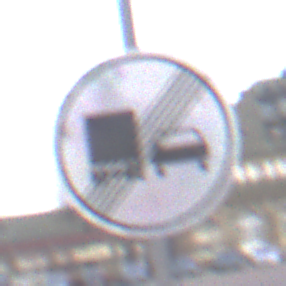
Verkehrszeichen: EndeUeberholverbotKraftfahrzeuge
Umgebung: Outdoor, Urban
Tageszeit: MorningAfternoon
Wetter: PartlyCloudy
Licht: Natural
Jahreszeit: NotSpecified
Kontrast: LowContrast